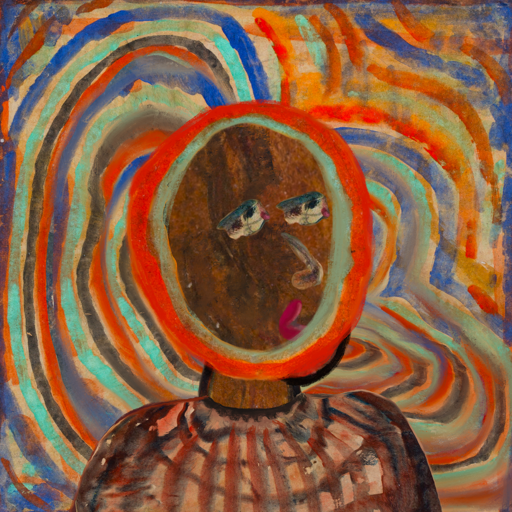
Background: Sisters, Head And Neck Side: Mosgoul, Face Side: Pipe, Bust: Orphan, Hair Side: Sisters, Head Accessory: Blank, Second Necklace: Blank, Necklace: Blank, Baby: Blank